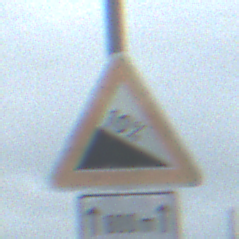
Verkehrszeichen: Gefaelle10
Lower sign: LaengeEinerStrecke1
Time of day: Midday
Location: Outdoor (Suburban)
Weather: Overcast
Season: NotSpecified
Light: Natural